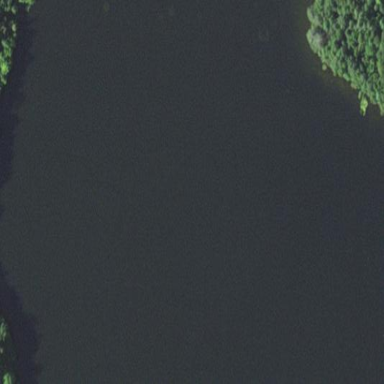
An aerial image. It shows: Beautiful lake surrounded by nature.